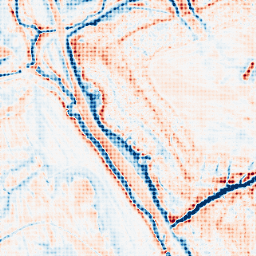
Category: edge_preserving
Decomposition family: anisotropic_diffusion
Decomposition parameters: iterations: 50
kappa: 10
gamma: 0.15
Upsampling method: sinc_blackman
Upsampling parameters: scale: 4
kernel_size: 4
Upsampling scale: 4